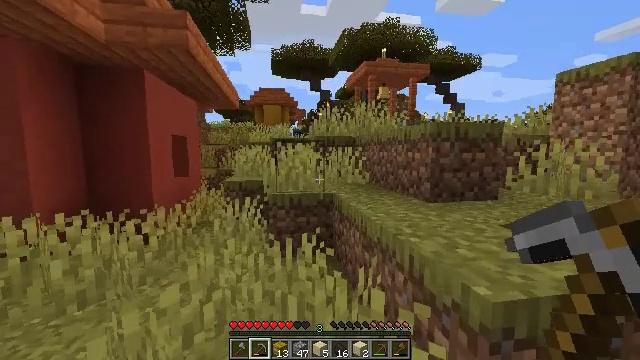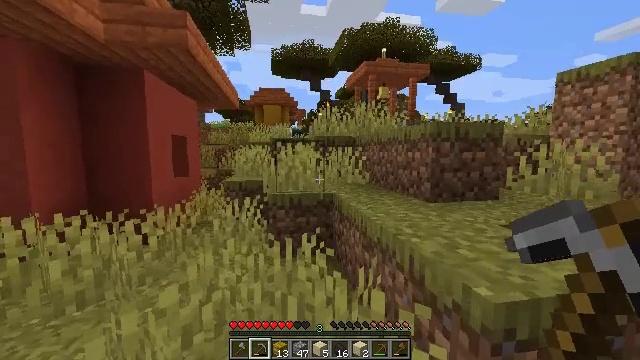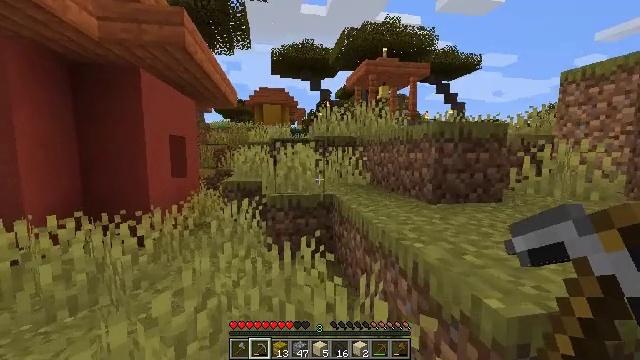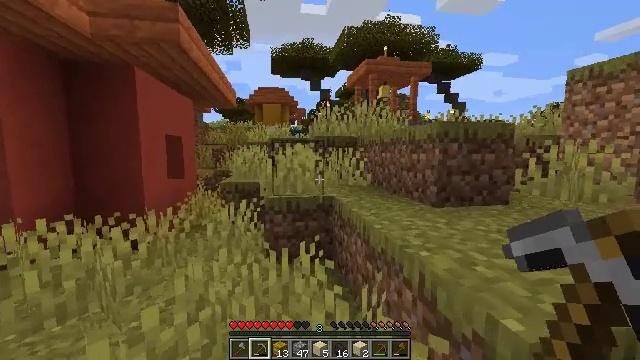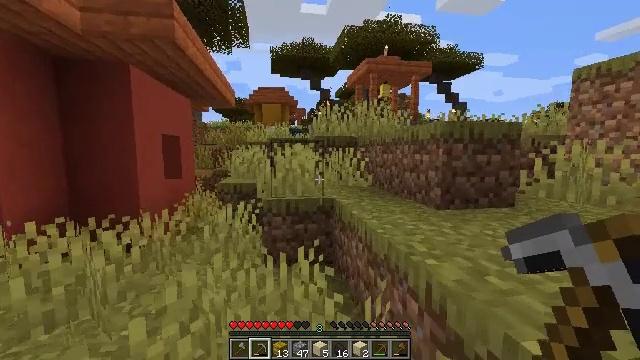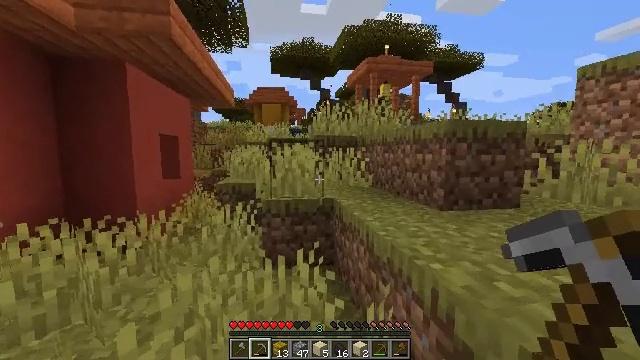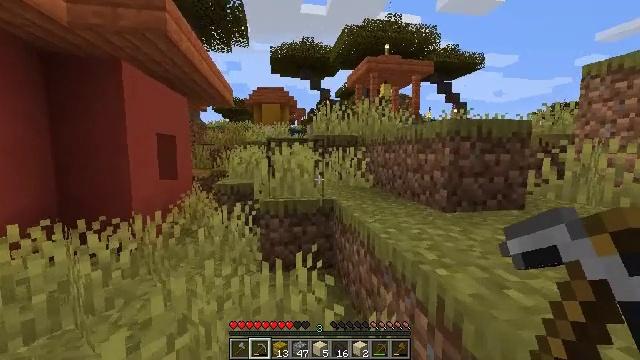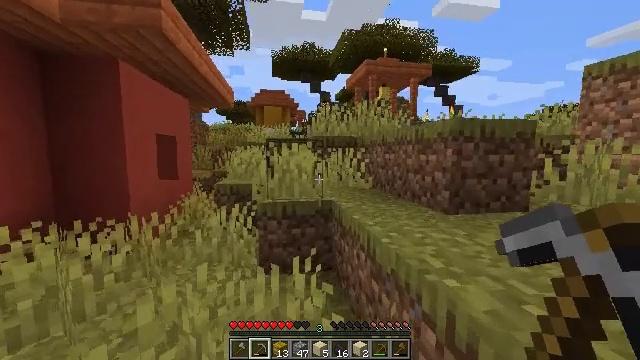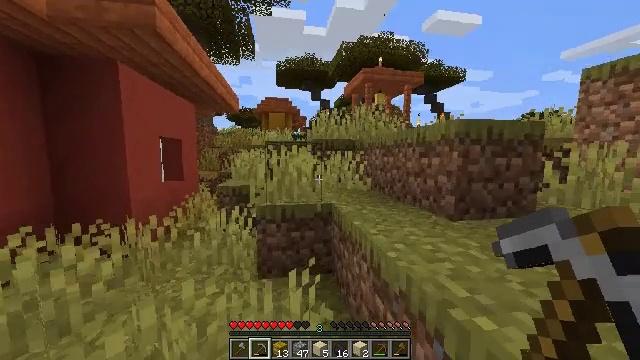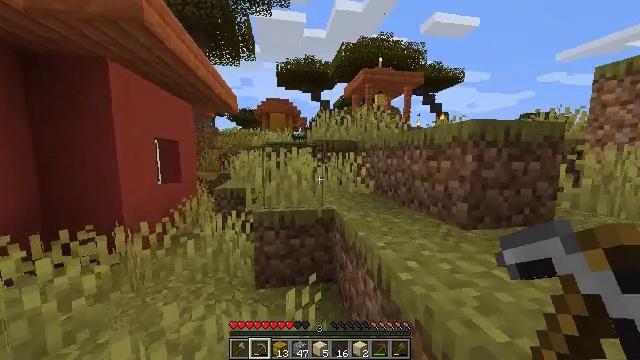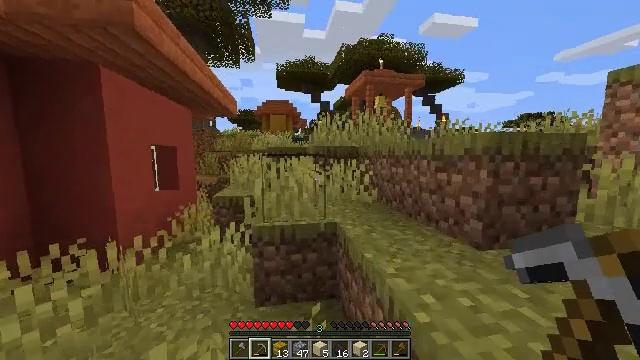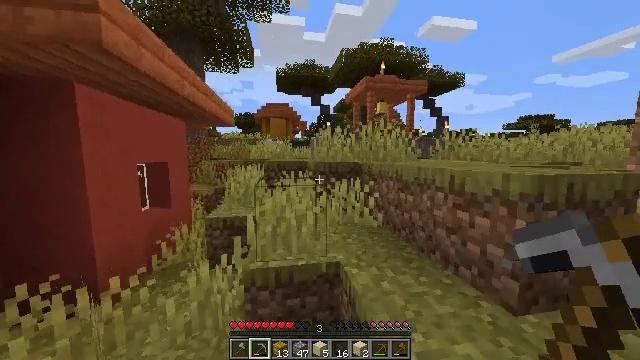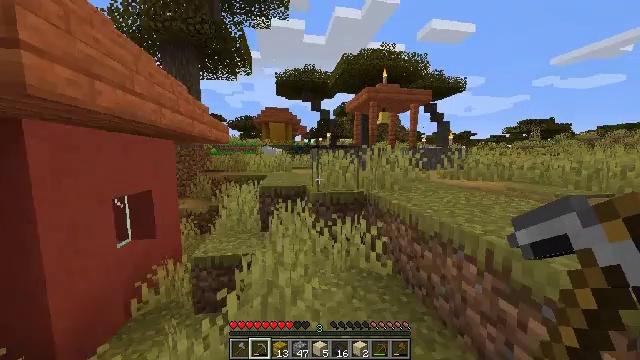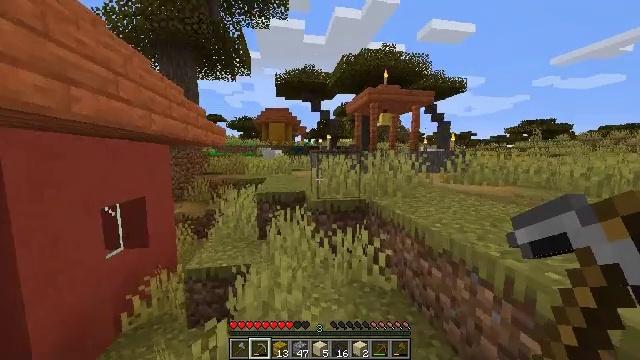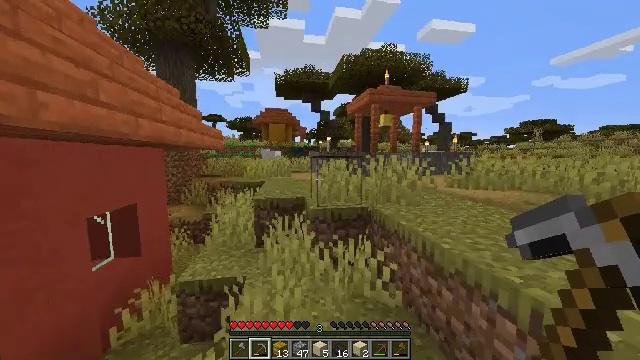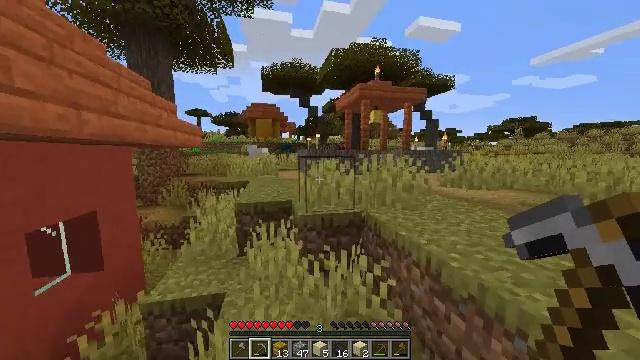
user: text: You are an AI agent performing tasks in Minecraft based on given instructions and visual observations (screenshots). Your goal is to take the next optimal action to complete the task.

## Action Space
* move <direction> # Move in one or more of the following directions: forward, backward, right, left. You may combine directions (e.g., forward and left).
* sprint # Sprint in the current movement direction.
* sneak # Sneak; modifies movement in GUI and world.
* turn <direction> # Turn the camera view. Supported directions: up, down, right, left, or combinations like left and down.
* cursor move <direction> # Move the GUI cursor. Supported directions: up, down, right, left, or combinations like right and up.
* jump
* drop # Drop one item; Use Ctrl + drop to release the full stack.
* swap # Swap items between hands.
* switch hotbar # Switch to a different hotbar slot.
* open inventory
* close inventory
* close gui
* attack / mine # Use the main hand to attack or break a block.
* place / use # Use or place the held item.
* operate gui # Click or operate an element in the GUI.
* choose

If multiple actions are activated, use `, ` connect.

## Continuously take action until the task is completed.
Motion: motion action
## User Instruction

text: Mine a chest to move it.
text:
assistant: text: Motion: no_op
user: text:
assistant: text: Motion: move forward
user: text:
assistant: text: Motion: move forward
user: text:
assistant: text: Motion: no_op
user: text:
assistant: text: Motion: no_op
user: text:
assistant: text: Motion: move forward
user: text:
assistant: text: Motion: move forward
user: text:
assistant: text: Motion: move forward
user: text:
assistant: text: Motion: move forward
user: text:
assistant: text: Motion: move forward, jump
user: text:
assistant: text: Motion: move forward, jump
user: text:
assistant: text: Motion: move forward, jump
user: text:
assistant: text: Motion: move forward, jump
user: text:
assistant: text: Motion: move forward, jump
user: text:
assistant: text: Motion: move forward, turn right and down
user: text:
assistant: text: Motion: move forward, turn right
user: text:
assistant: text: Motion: move forward, turn right
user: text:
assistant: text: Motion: move forward
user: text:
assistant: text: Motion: move forward, jump
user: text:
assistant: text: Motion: move forward, jump
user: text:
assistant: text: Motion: move forward, jump
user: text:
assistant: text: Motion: move forward, jump
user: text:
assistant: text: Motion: move forward, jump
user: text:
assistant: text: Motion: move forward
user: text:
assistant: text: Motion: move forward
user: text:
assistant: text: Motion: move forward
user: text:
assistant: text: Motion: move forward
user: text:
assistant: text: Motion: move forward
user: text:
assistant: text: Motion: move forward
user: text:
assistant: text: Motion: move forward